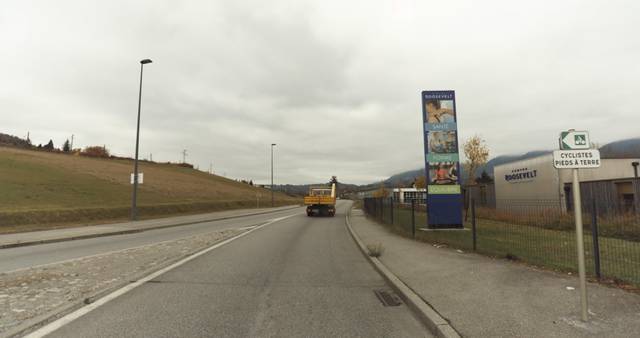
Region: France
Coordinates: 45.943, 6.151